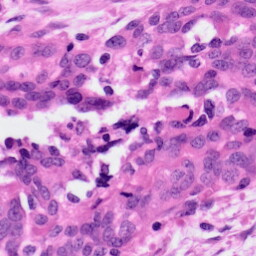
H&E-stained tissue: Ovarian